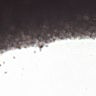
Metastatic tissue present: no